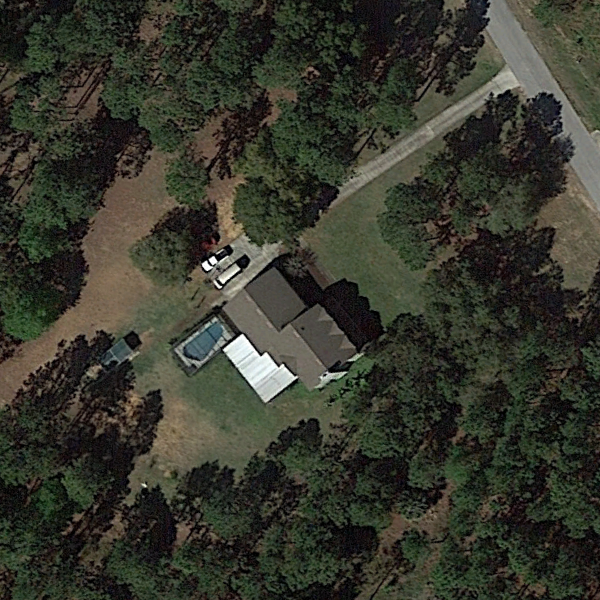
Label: SparseResidential